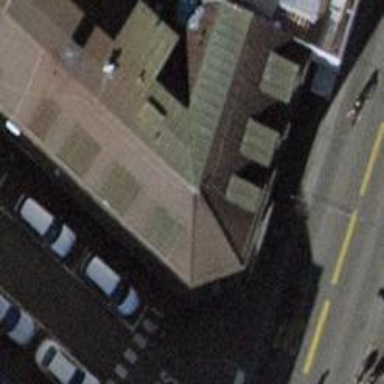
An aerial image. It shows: Bar.